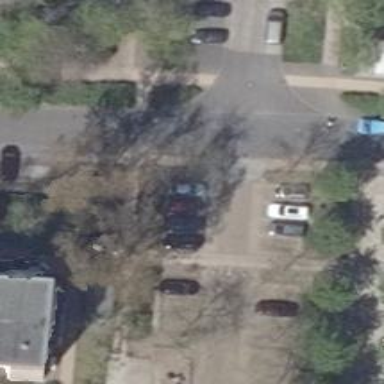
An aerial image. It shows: Residential road with asphalt surface. There is parking available on both sides of the street.